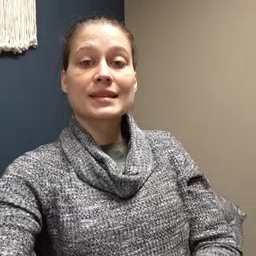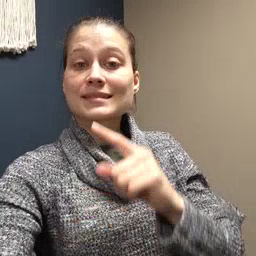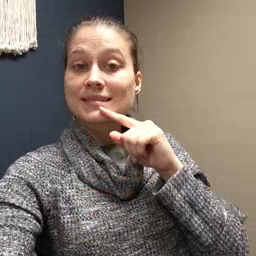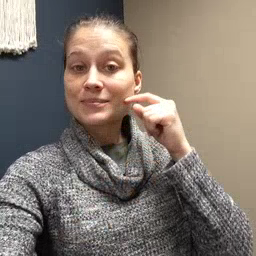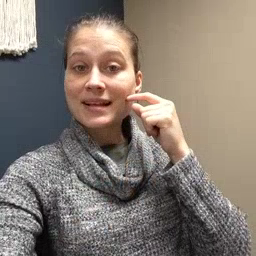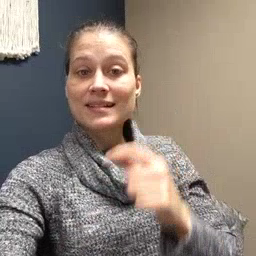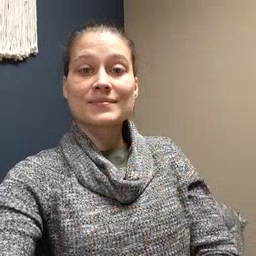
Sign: smile